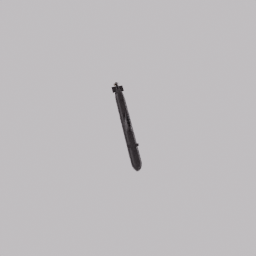
Label: mechanical